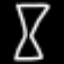
Label: hourglass